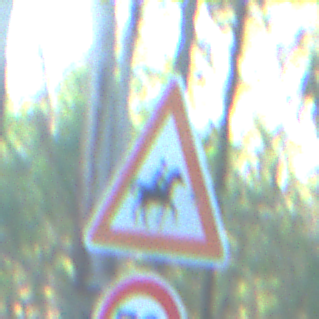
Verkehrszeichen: ReiterLinks
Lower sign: Geschwindigkeit70
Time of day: MorningAfternoon
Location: Outdoor (Nature)
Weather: Clear
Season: NotSpecified
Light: Natural